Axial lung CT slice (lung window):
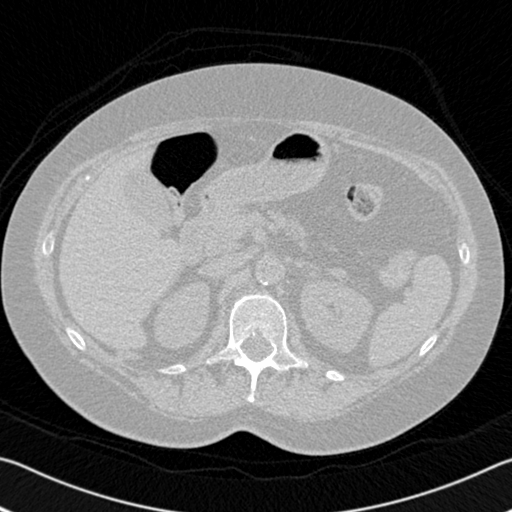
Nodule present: no